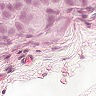
Metastatic tissue present: yes